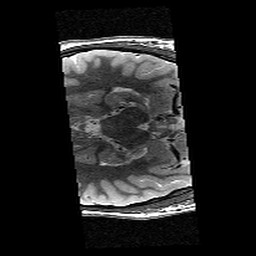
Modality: T2w
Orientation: axial
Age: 11
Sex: female
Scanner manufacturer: siemens
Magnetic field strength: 3 T
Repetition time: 9.23 s
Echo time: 0.067 s